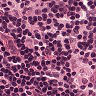
Metastatic tissue present: no